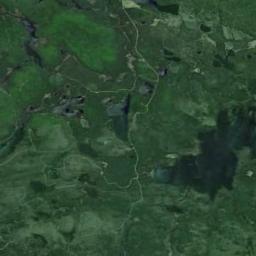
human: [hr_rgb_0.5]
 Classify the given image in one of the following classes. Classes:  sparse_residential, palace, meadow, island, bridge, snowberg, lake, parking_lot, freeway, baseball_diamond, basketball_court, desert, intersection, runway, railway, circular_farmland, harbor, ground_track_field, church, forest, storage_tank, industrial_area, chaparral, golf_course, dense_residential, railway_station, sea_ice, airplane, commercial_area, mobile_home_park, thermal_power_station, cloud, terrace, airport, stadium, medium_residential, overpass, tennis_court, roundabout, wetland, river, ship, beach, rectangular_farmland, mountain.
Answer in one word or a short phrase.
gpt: wetland